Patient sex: M
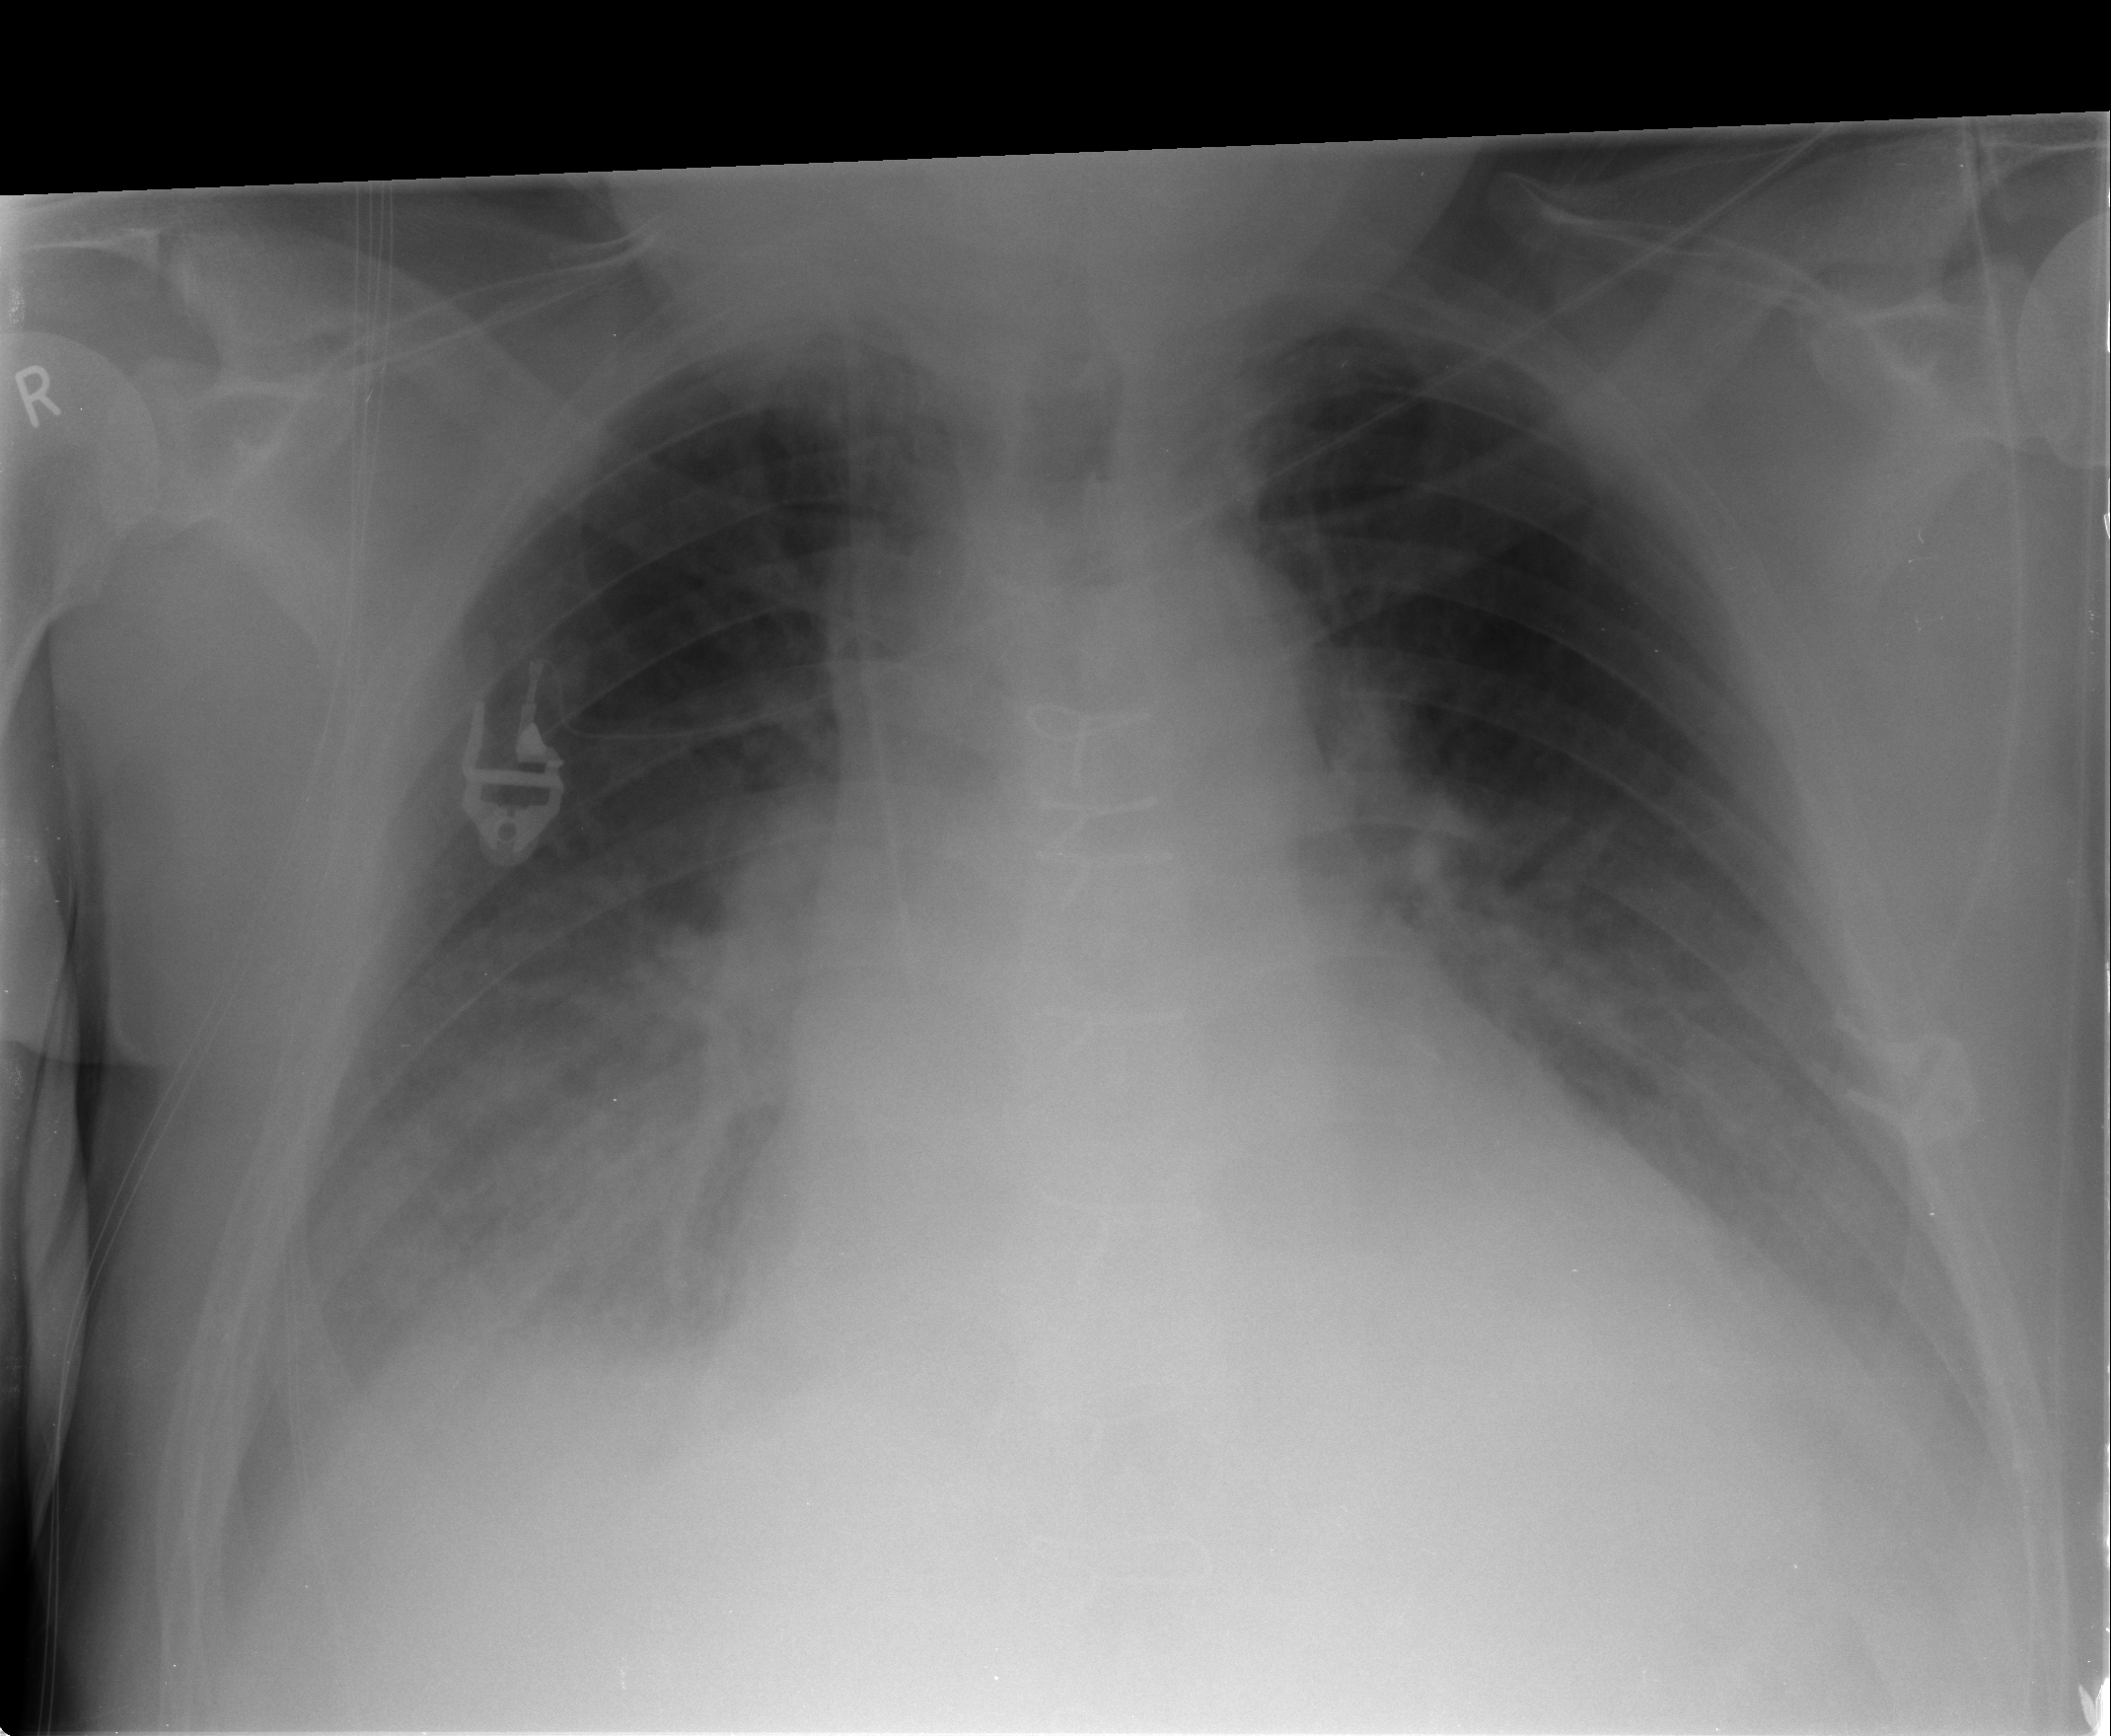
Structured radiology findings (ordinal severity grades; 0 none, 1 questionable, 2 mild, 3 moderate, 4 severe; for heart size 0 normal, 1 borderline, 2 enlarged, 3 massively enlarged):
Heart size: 2
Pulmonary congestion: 3
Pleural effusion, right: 2
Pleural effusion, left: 2
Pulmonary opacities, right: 0
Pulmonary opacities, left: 0
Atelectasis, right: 2
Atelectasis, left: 2